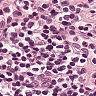
Metastatic tissue present: no